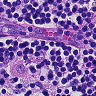
Metastatic tissue present: no